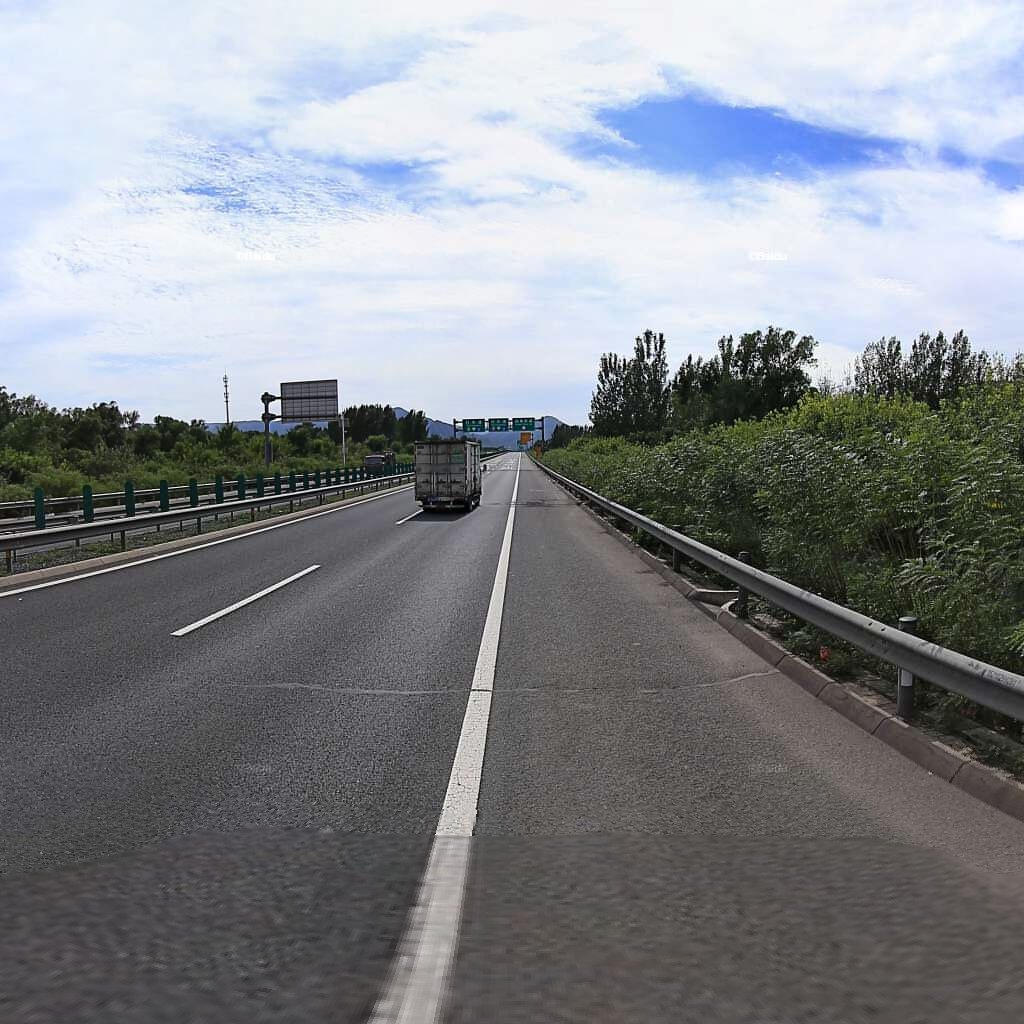
Region: Haidian
Road damage annotations: transverse patch